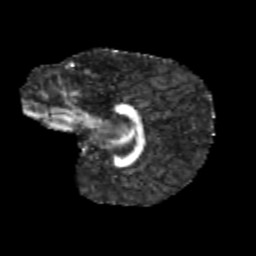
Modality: FA
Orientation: sagittal
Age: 10
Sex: female
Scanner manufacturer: siemens
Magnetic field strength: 3 T
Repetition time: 3.8 s
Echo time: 0.07 s